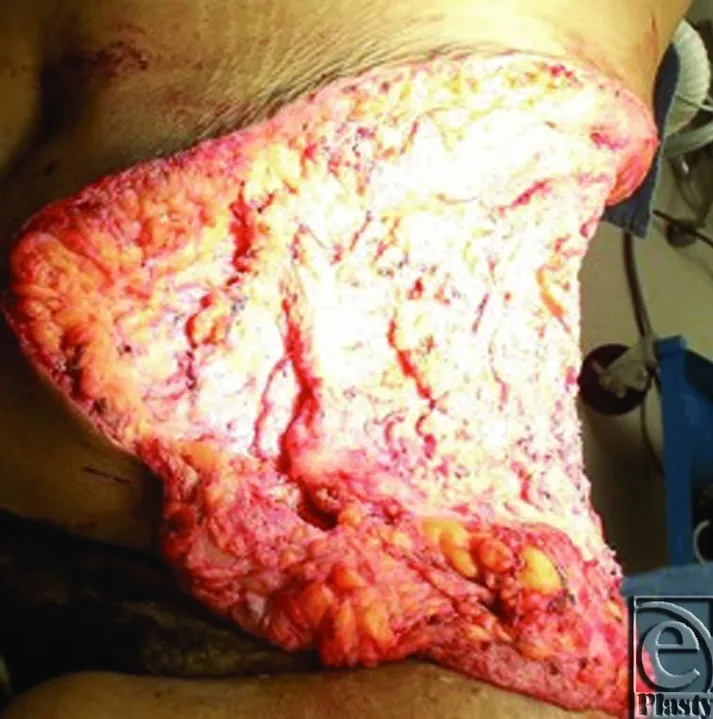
Abdominal defect after radical resection.
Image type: medical_photograph (other_medical_photograph)